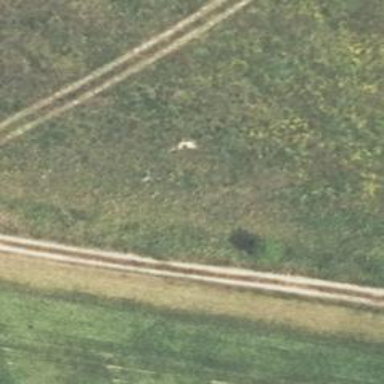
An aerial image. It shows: Hunting stand.